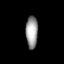
Tissue: lung
Cell type: Smooth muscle cells
Senescence score: 0.7129
Nuclear area (px): 385
Mean DAPI intensity: 153.525